Question: I have a swing application. Here is simplified view of what i am trying to do.

The 'mainFrame' is the parent frame that holds all the components in the application. It has a child called 'jPanel'.
The 'jPanel' has a child called 'button'. When 'button' is clicked i want to remove 'jPanel' from 'mainFrame' and add a different panel.
NOTE: the buttom could be a direct child of the 'jPanel' or a child of the 'jPanel''s child (ie:jPanel>>some_other_panel>>button)
Basically i need a BroadcastReciever type of functionality that Android has. ( <URL>
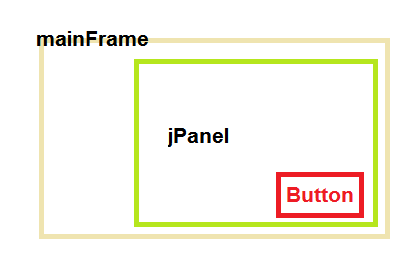
Answer: i ended up doing the following. Not the best but works.
'''
//get the container
Container tempContainer = MetricTablesX.this.getTopLevelAncestor();
if (tempContainer == null || tempContainer.getComponentCount() == 0) {
return;
}
//get the root pane
Component rootPane = tempContainer.getComponent(0);
if (rootPane == null || !(rootPane instanceof JRootPane)) {
return;
}
JRootPane pane = (JRootPane) rootPane;
if (pane == null || pane.getComponentCount() == 0) {
return;
}
//get the layer Pane
Component jLayerPane = pane.getComponent(1);
if (jLayerPane == null || !(jLayerPane instanceof JLayeredPane)) {
return;
}
JLayeredPane layerPane = (JLayeredPane) jLayerPane;
if (layerPane == null || layerPane.getComponentCount() == 0) {
return;
}
//get the junk panel
Component jPanel = layerPane.getComponent(0);
if (jPanel == null || !(jPanel instanceof JPanel)) {
return;
}
JPanel junkPanel = (JPanel) jPanel;
if (junkPanel == null || junkPanel.getComponentCount() == 0) {
return;
}
//get the main panel
Component mPanel = junkPanel.getComponent(0);
if (mPanel == null || !(mPanel instanceof JPanel)) {
return;
}
JPanel mainPanel = (JPanel) mPanel;
if (mainPanel == null || mainPanel.getComponentCount() == 0) {
return;
}
//get the dashHolder
for (int i = 0; i < mainPanel.getComponentCount(); i++) {
Component dPanel = mainPanel.getComponent(i);
if (dPanel == null || !(dPanel instanceof JPanel)) {
return;
}
JPanel dashHolderPanel = (JPanel) dPanel;
if (dashHolderPanel.getName().equalsIgnoreCase("dashHolderPanel")) {
RetailRegionDashboard retailRegionDash = new RetailRegionDashboard(cell.mtr);
dashHolderPanel.removeAll();
dashHolderPanel.add(retailRegionDash);
dashHolderPanel.revalidate();
dashHolderPanel.repaint();
}
}
'''